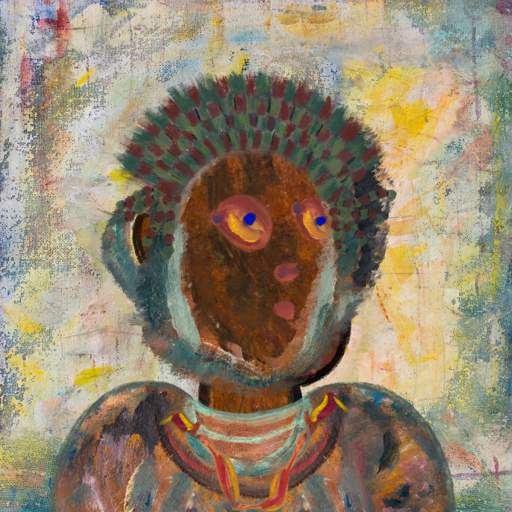
Background: Irani, Head And Neck Side: Mosgoul, Face Side: Mother_And_Son_Son, Bust: Boggyland, Hair Side: Boggyland, Head Accessory: After_Raid_Crown, Second Necklace: Gypsy_Mother_1, Necklace: Blank, Baby: Blank